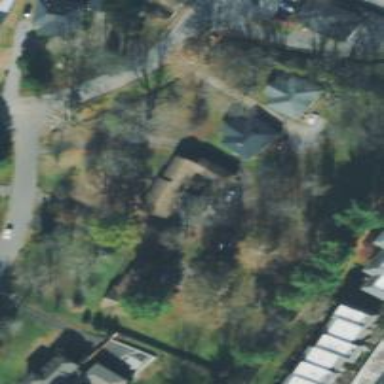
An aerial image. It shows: Driveway.